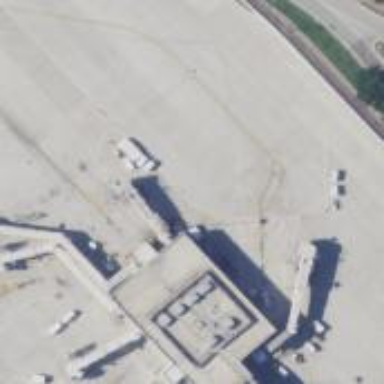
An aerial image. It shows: Jet bridge at the airport.